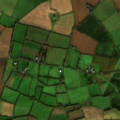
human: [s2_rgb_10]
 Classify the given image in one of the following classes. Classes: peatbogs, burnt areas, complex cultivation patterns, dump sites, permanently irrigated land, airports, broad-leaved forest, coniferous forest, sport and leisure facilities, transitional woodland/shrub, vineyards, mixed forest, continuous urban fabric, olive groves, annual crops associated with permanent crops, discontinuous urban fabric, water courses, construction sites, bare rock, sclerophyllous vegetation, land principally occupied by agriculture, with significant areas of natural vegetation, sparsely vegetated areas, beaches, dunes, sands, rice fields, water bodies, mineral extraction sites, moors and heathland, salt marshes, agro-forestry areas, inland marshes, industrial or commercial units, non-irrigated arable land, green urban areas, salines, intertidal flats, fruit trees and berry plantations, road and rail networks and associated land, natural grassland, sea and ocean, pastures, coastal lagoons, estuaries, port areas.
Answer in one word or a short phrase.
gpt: non-irrigated arable land, pastures, broad-leaved forest